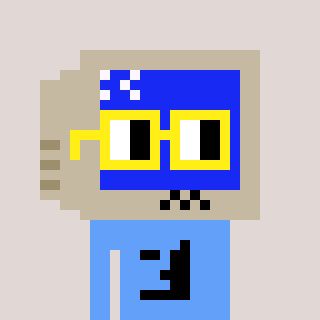
a pixel art character with square yellow glasses, a old monitor-shaped head and a blue-colored body on a warm background